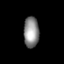
Tissue: prostate
Cell type: T cells
Senescence score: 0.208
Nuclear area (px): 459
Mean DAPI intensity: 139.664